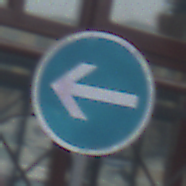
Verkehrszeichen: VorgeschriebeneFahrtrichtungHierLinks
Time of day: MorningAfternoon
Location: Outdoor (Urban)
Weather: Overcast
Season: NotSpecified
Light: Natural